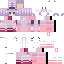
A female human skin with pale skin, wearing blonde helmet dressed in a purple hoodie and red pants, featuring a closed mouth.